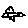
Label: bird